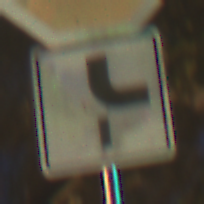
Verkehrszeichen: VerlaufVorfahrtsstrasse10
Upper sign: Stop
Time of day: Night
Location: Outdoor (Urban)
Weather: PartlyCloudy
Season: NotSpecified
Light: Artificial